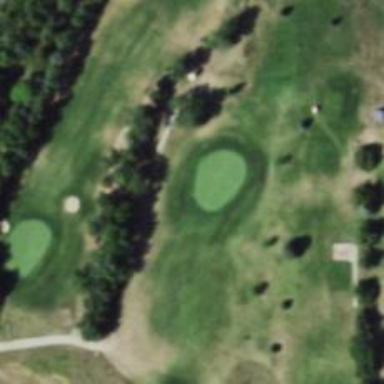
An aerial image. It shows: View of golf hole.